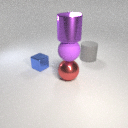
small blue metal cube to the left of large gray rubber cylinder